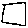
Label: square